Platform: macOS
Application: Arc Browser
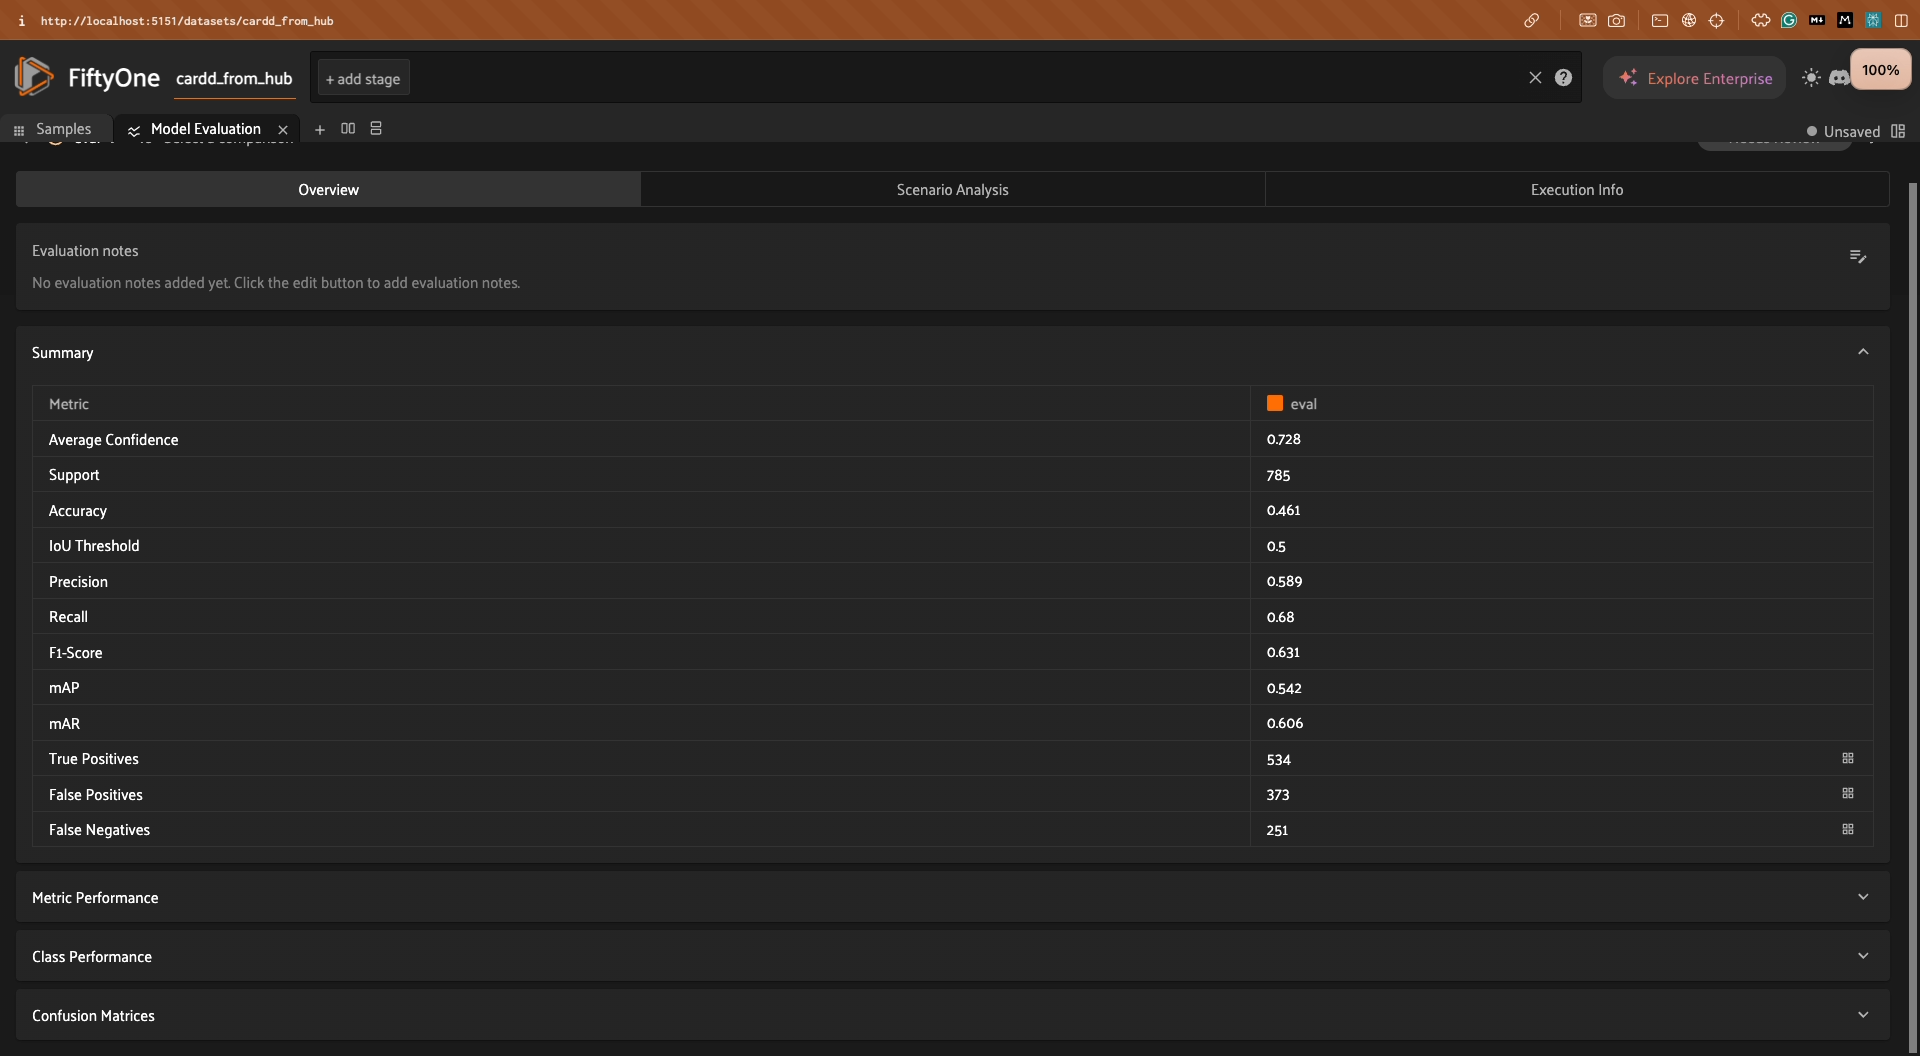
task_description: Load True Positives labels in the Samples panel
action_type: click
element_info: Icon
steps_since_start: 1